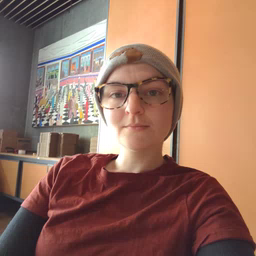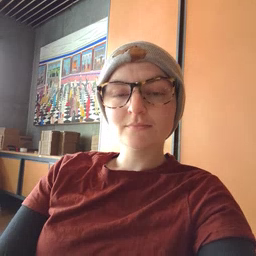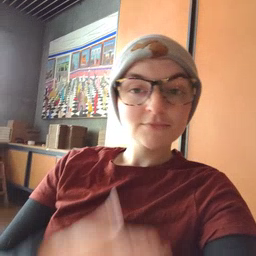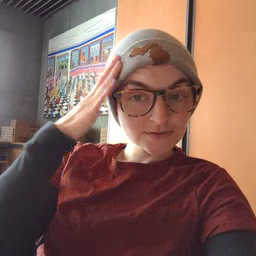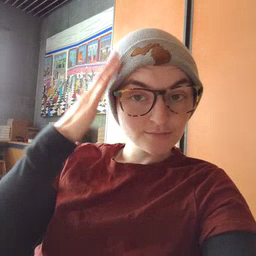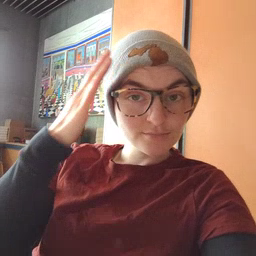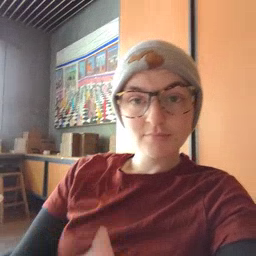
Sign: hat